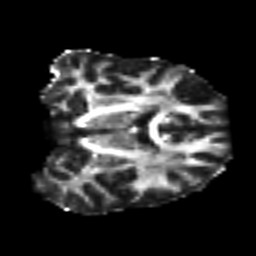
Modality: FA
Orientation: coronal
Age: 29
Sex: female
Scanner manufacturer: siemens
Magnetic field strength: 3 T
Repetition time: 4.987 s
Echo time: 0.0792 s